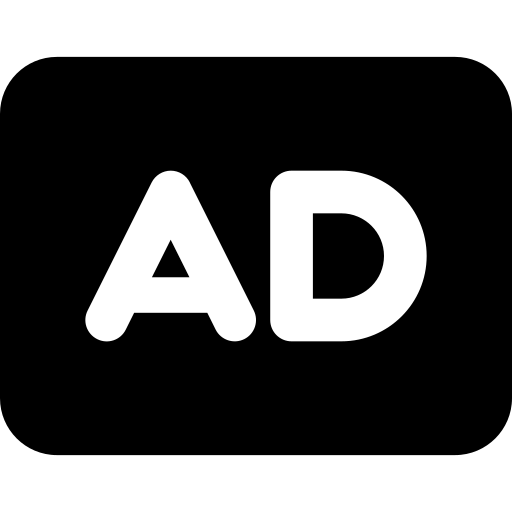
Tags: icon, FontAwesome, fa-icon, solid, audio, description